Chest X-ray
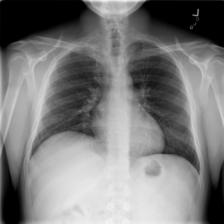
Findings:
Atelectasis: negative
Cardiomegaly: negative
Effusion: negative
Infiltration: negative
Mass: negative
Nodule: negative
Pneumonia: negative
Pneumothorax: negative
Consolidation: negative
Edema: negative
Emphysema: negative
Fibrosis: negative
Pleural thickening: positive
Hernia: negative